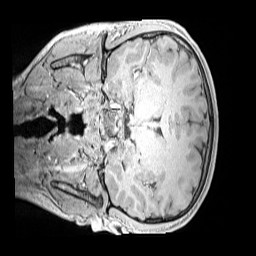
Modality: MP2RAGE
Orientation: coronal
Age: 12
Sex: male
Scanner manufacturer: siemens
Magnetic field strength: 3 T
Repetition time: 4 s
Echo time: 0.00299 s